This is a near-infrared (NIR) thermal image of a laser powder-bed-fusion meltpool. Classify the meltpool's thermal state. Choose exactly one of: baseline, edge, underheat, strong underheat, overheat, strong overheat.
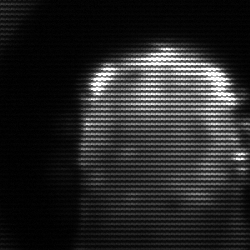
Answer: baseline